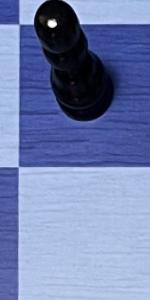
Label: Empty